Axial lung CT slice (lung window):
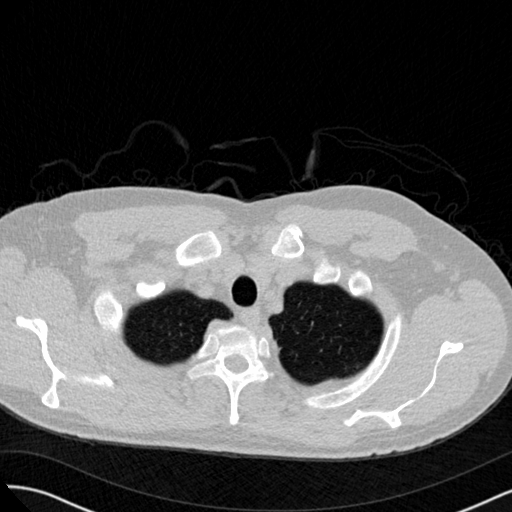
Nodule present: no